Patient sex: F
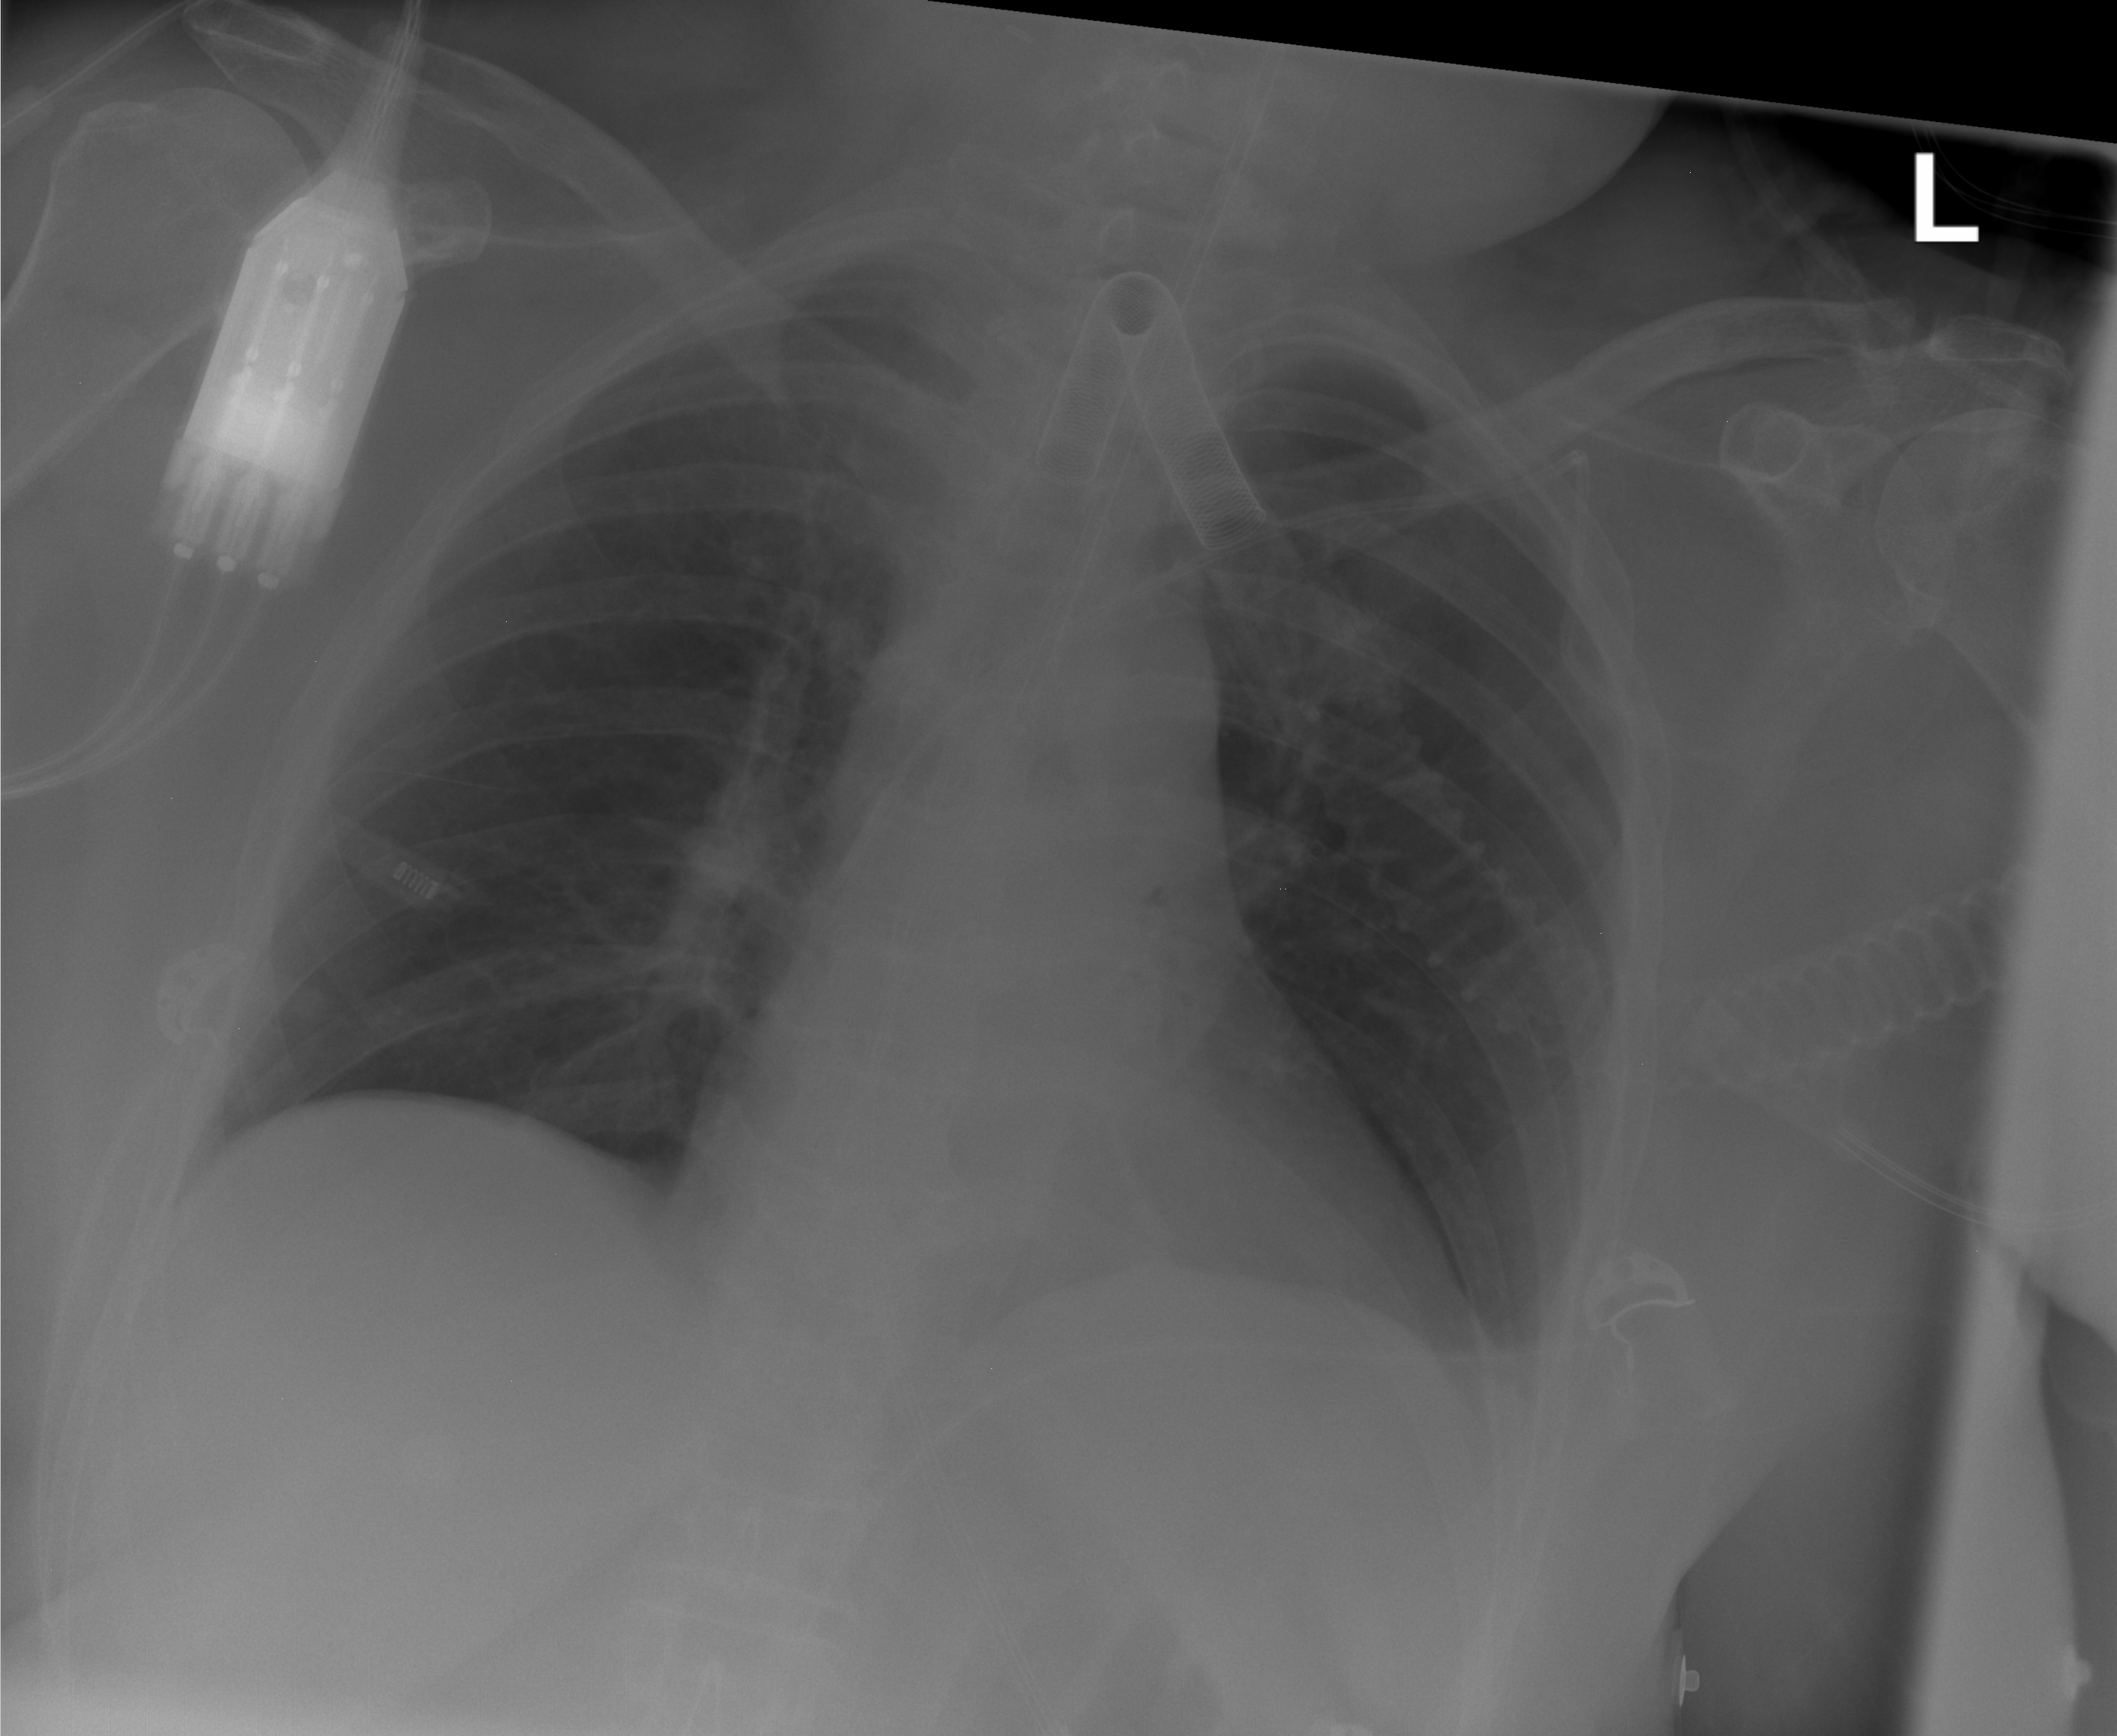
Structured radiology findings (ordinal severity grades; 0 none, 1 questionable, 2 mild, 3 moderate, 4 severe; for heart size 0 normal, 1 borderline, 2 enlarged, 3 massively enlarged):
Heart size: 0
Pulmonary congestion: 0
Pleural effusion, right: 0
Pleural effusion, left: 0
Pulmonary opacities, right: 0
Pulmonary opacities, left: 0
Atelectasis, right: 0
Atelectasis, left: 2